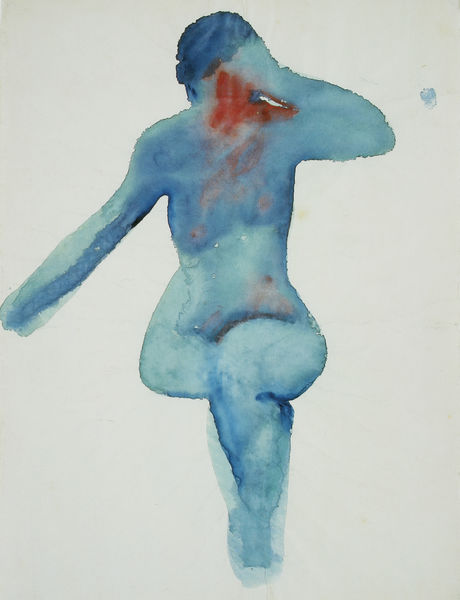
Titel: Nude Series VIII
Künstler: Georgia O'Keeffe
Institution: Im Besitz der Künstlerin
Schlagwörter: akt, blau, hand, kopf, körper, nackt, weiß, aquarell, sitzen, busen, frau, haar, rot, arm, arme, hände, haare, blatt, gebeugt, beine, bein, papier, sitz, haltung, modern, wasserfarbe, schoß, ellenbogen, umriss, tusche, wasserfarben, blut, kontur, torso, hocken, knien, tinte, hüfte, überschlagen, posr